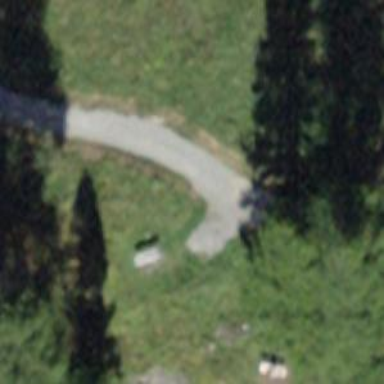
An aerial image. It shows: Bench.